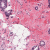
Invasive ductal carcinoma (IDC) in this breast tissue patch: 1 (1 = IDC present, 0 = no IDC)